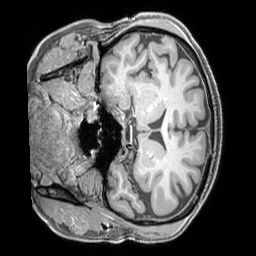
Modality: T1w
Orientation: coronal
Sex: female
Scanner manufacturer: siemens
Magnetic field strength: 3 T
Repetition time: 2.3 s
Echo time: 0.00226 s